九年级 · 立体几何学
如图是由一些棱长为 1 的小立方块所搭几何体的三种视图. 若在所搭几何体的基础上 (不改变原几何体中小立方块的位置) , 继续添加相同的小立方块, 以搭成一个长方体, 至少还需要个小立方块．最终搭成的长方体的表面积是

主视图

左视图

佇视图
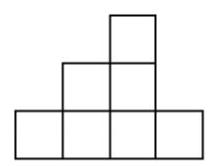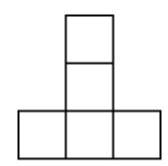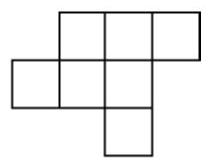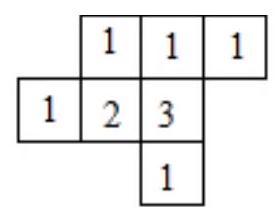
答案: 26
解析: 由俯视图易得最底层有 7 个小立方体, 第二层有 2 个小立方体, 第三层有 1 个小立方体, 其小正方块分布情况如下:

俯视图

那么共有 $7+2+1=10$ 个几何体组成.

若搭成一个大长方体, 共需 $3 \times 4 \times 3=36$ 个小立方体, 所以还需 $36-10=26$ 个小立方体,最终搭成的长方体的表面积是 $3 \times 4 \times 2+3 \times 3 \times 2+3 \times 4 \times 2=66$, 故答案为: 26,66 .